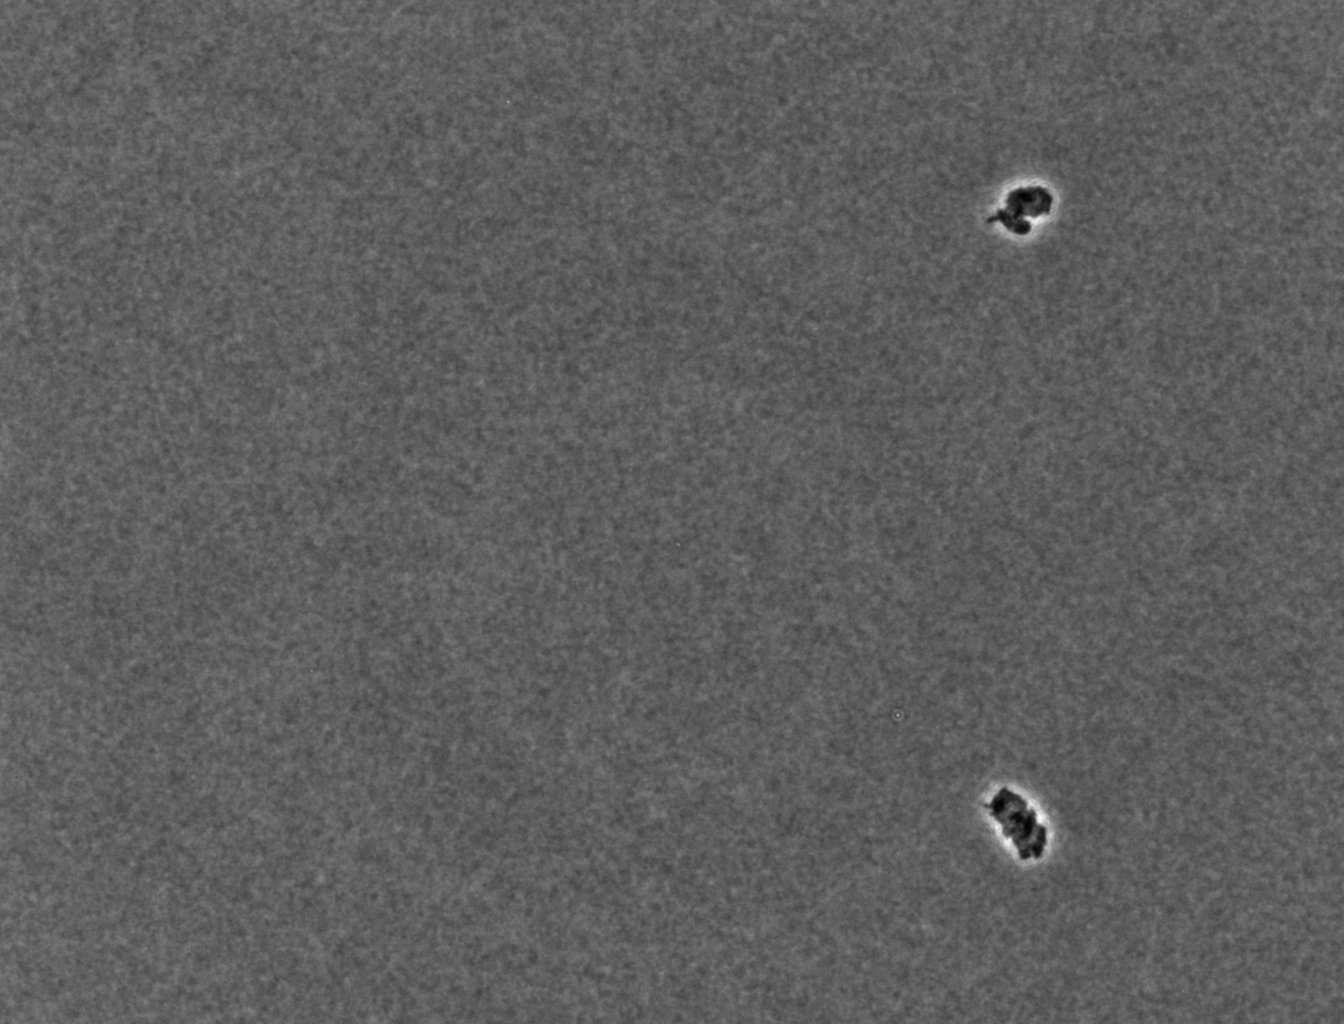
Phase contrast microscopy, 20x objective, 3 h incubation